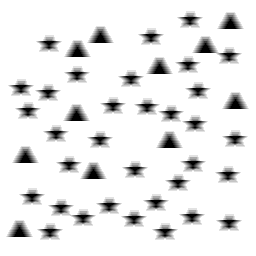
Squares: 0
Triangles: 11
Stars: 33
Total shapes: 44